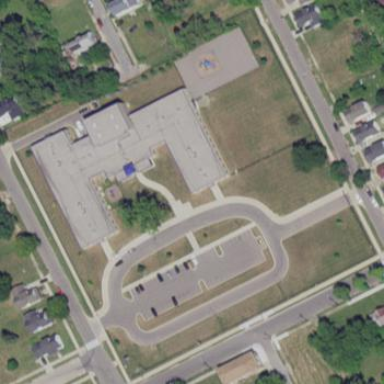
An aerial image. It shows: School.